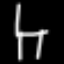
Label: chair